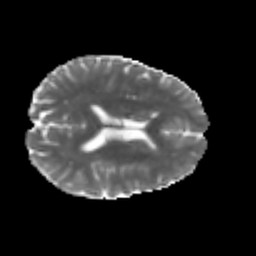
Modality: MD
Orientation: axial
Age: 38
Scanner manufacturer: philips
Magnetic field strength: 3 T
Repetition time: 7.767 s
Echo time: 0.1224 s